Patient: sex F, age 54
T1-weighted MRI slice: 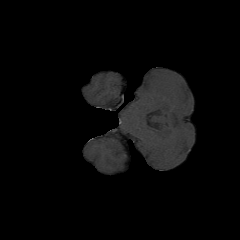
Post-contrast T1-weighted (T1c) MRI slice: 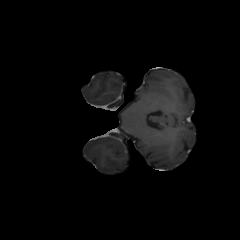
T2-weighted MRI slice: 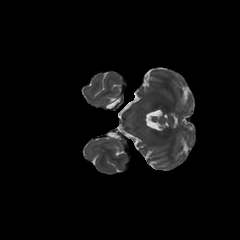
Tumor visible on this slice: no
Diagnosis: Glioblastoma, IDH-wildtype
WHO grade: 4